Question: In <URL>, the authors talk about :

I try to test things in GHCi as I read, but even though 'g k2' is meant to typecheck, it doesn't when I try with GHC 7.8.3:
'''
l> :set -XRankNTypes
l> let g :: ((forall b. [b] -> [b]) -> Int) -> Int; g = undefined
l> let k1 :: (forall a. a -> a) -> Int; k1 = undefined
l> let k2 :: ([Int] -> [Int]) -> Int; k2 = undefined
l> :t g k1
<interactive>:1:3: Warning:
Couldn't match type 'a' with '[a]'
'a' is a rigid type variable bound by
the type forall a1. a1 -> a1 at <interactive>:1:3
Expected type: (forall b. [b] -> [b]) -> Int
Actual type: (forall a. a -> a) -> Int
In the first argument of 'g', namely 'k1'
In the expression: g k1
g k1 :: Int
l> :t g k2
<interactive>:1:3: Warning:
Couldn't match type '[Int] -> [Int]' with 'forall b. [b] -> [b]'
Expected type: (forall b. [b] -> [b]) -> Int
Actual type: ([Int] -> [Int]) -> Int
In the first argument of 'g', namely 'k2'
In the expression: g k2
g k2 :: Int
'''
I haven't really gotten to the point where I understand the paper, yet, but still, I worry that I have misunderstood something. Should this typecheck? Are my Haskell types wrong?
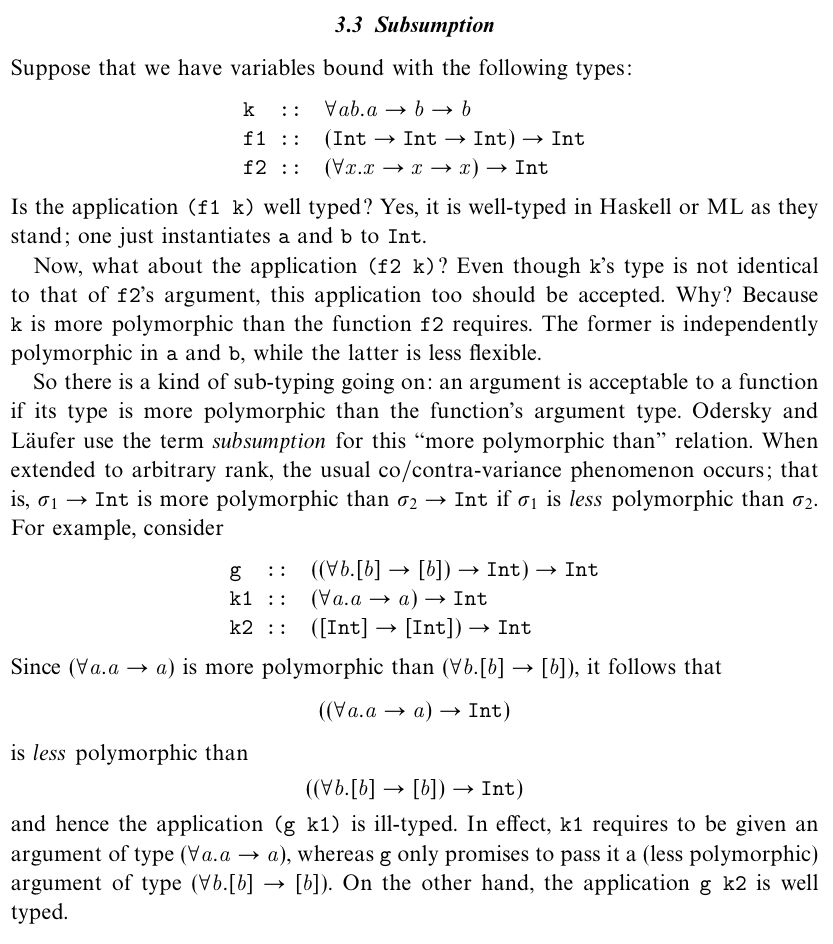
Answer: The typechecker <URL>
You can tell it when with the following function.
'''
Prelude> let u :: ((f a -> f a) -> c) -> ((forall b. f b -> f b) -> c); u f n = f n
'''
This says, given a function from a transformation for a specific type, we can make a function from a natural transformation 'forall b. f b -> f b'.
We can then try it successfully on the second example.
'''
Prelude> :t g (u k2)
g (u k2) :: Int
'''
The first example now gives a more informative error as well.
'''
Prelude> :t g (u k1)
Couldn't match type 'forall a. a -> a' with '[a0] -> [a0]'
Expected type: ([a0] -> [a0]) -> Int
Actual type: (forall a. a -> a) -> Int
In the first argument of 'u', namely 'k1'
In the first argument of 'g', namely '(u k1)'
'''
I don't know if we can write a more general version of 'u'; we'd need a constraint-level notion of less polymorphic to write something like 'let s :: (a :<: b) => (a -> c) -> (b -> c); s f x = f x'